Interaction volume radius: 10 \u00c5
Interaction volume height: 15 \u00c5
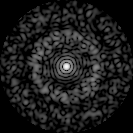
Disorder parameter: 0.847